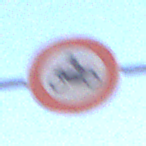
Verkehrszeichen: VerbotKraftraeder
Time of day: SunriseSunset
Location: Outdoor (Urban)
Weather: Clear
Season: NotSpecified
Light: Natural